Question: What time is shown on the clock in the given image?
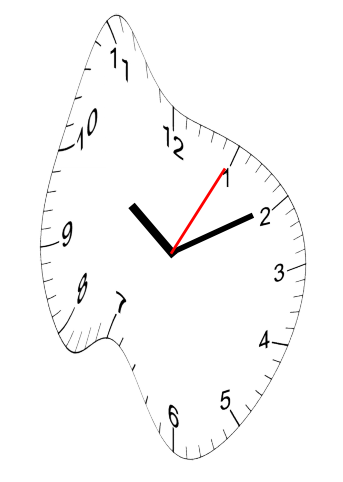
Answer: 10:10:05